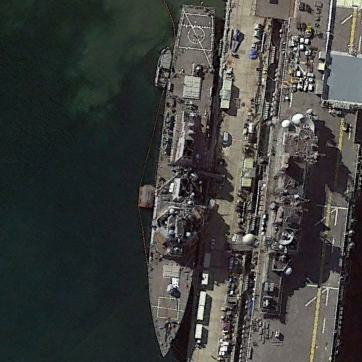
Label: destroyer